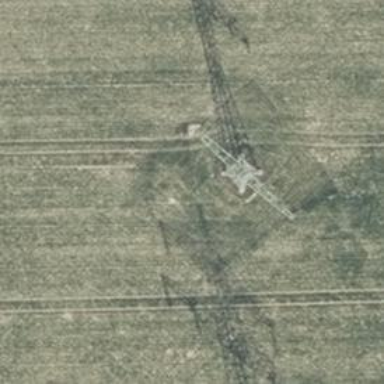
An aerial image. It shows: Power tower.